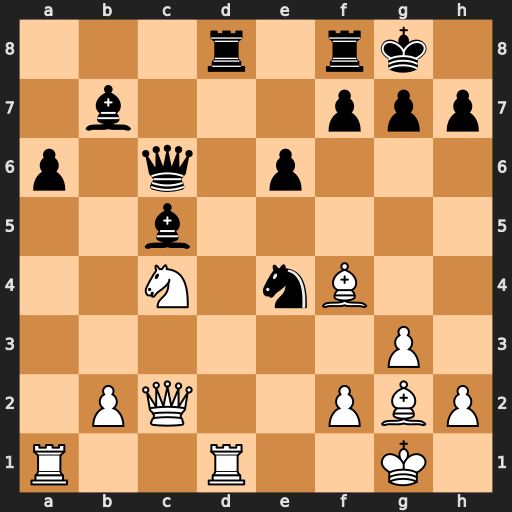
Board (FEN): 3r1rk1/1b3ppp/p1q1p3/2b5/2N1nB2/6P1/1PQ2PBP/R2R2K1
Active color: w
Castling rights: -
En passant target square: -
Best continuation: Rxd8 Bxf2+ Qxf2